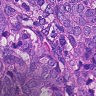
Metastatic tissue present: yes